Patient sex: F
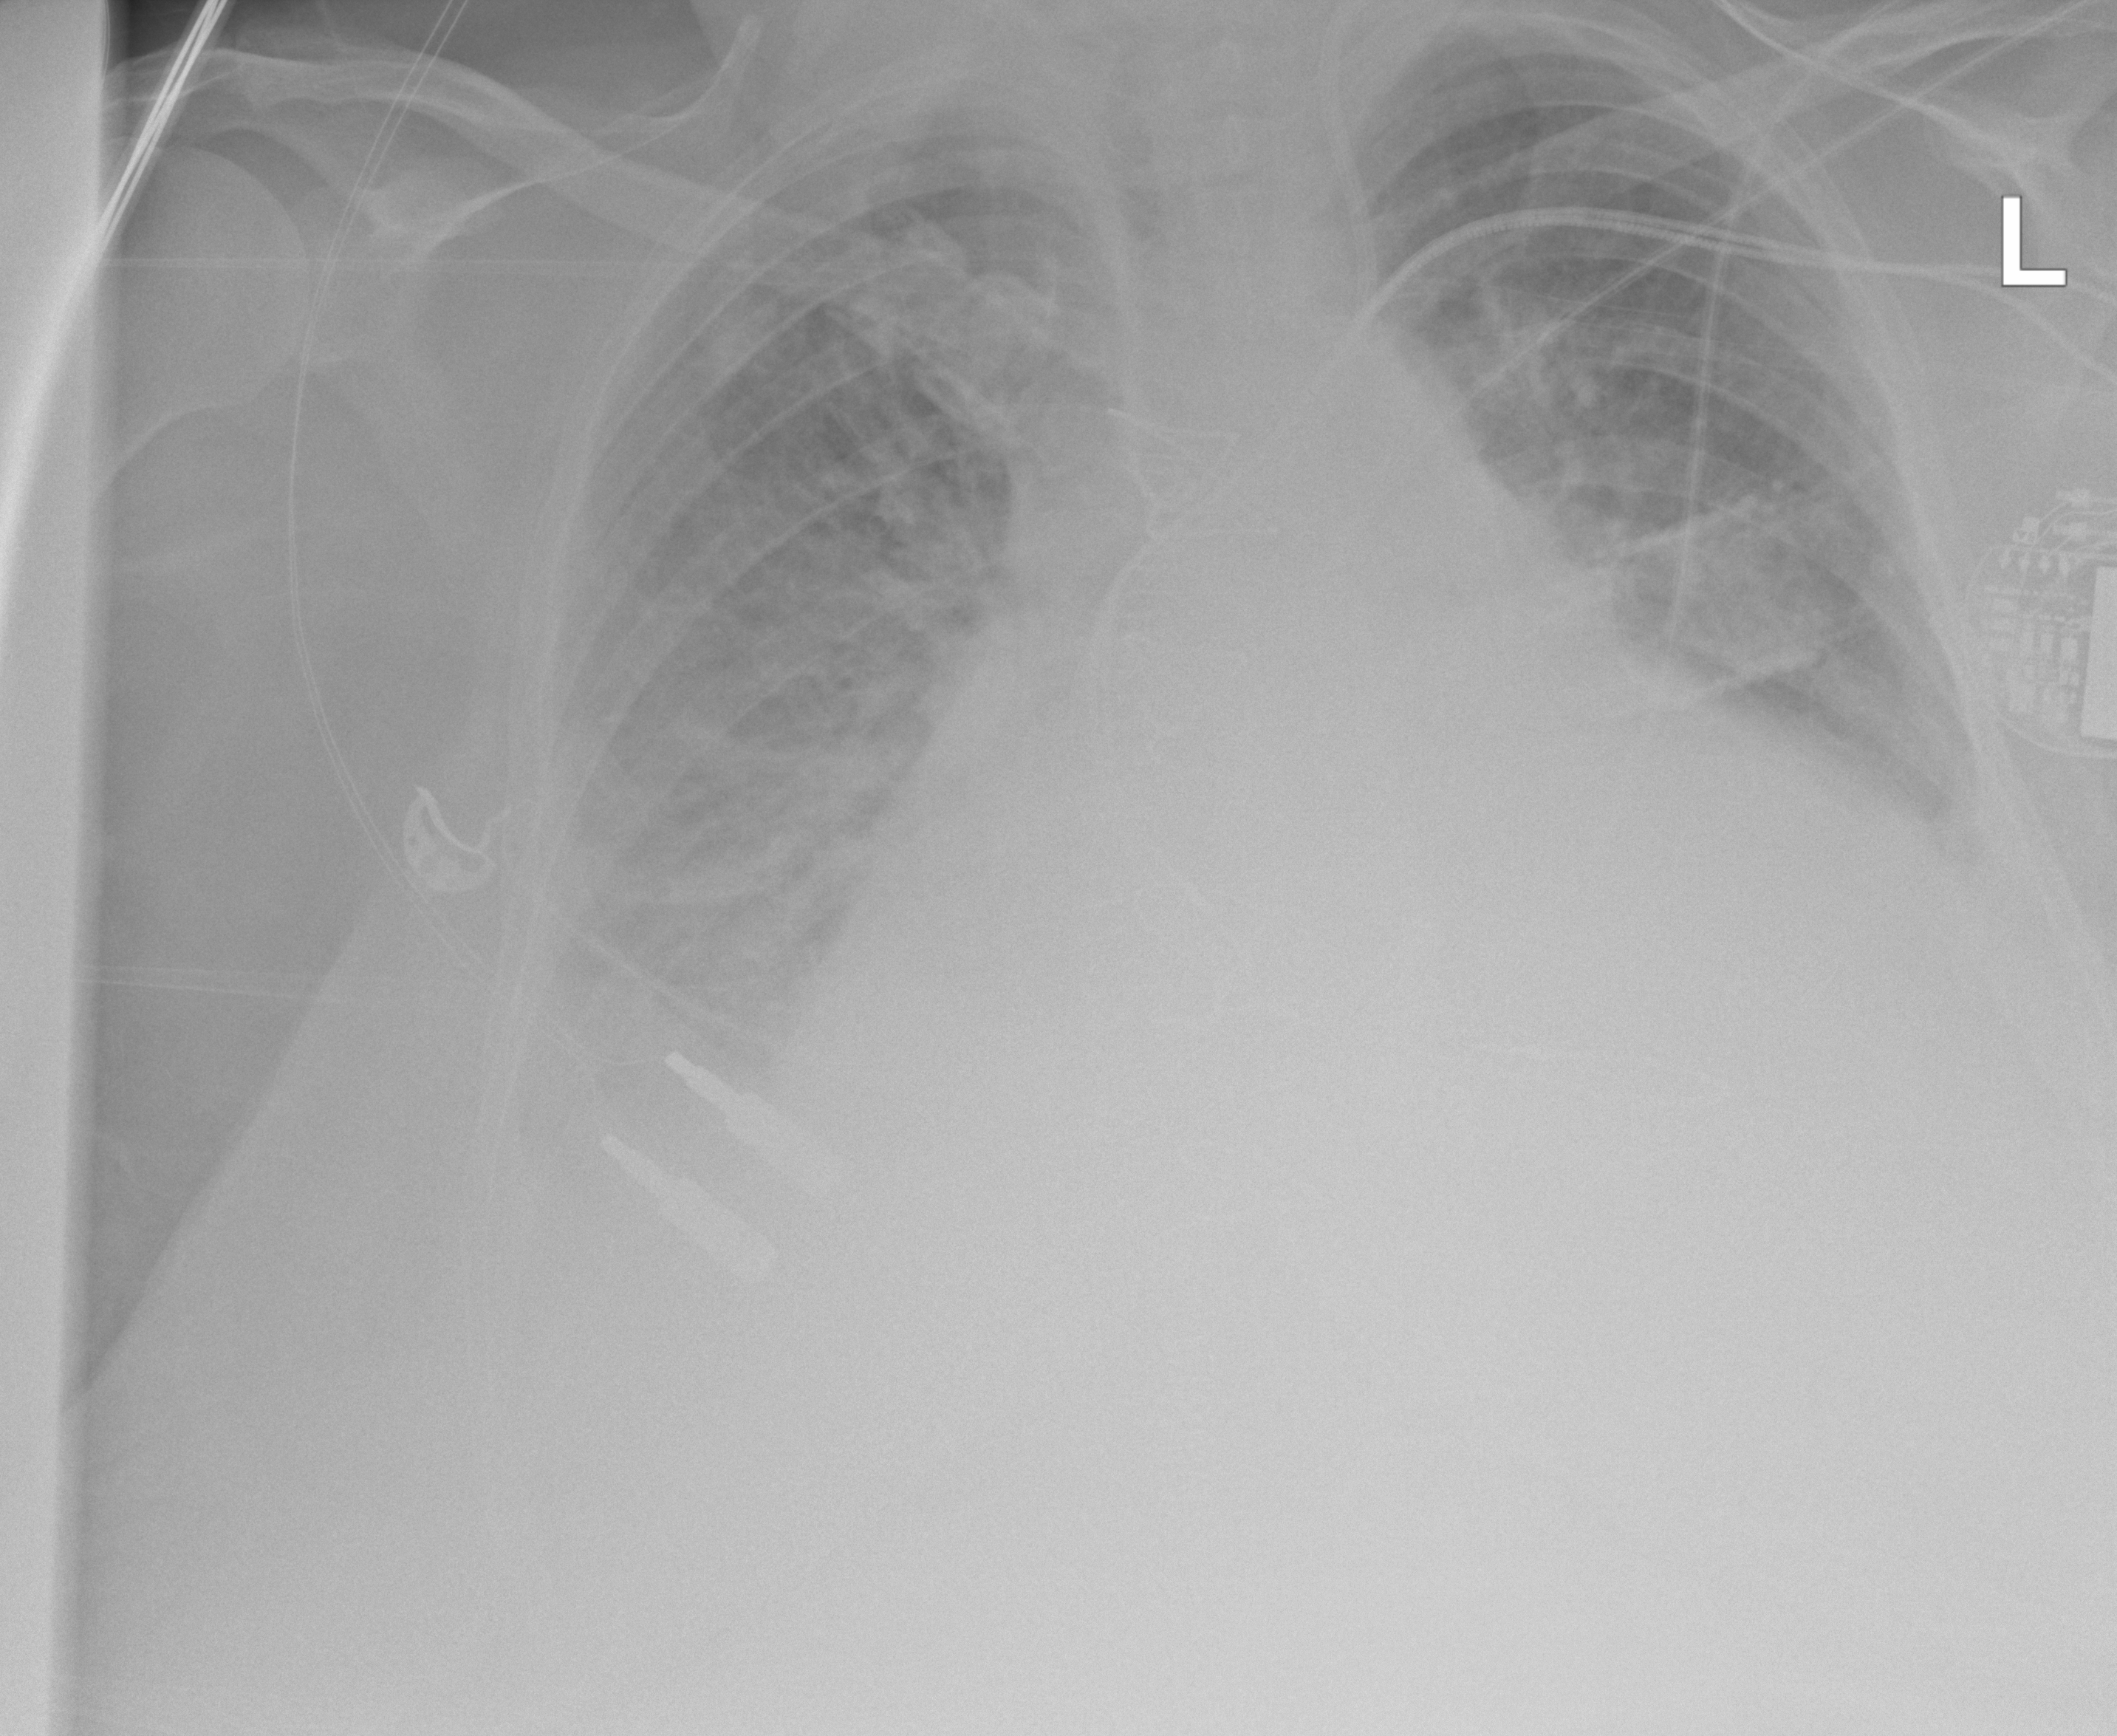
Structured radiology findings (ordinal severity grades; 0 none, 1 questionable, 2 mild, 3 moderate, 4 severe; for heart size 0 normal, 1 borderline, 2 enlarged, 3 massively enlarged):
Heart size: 2
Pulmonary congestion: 2
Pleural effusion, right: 3
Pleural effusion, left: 2
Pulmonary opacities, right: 3
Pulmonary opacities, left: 2
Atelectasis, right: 2
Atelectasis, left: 2